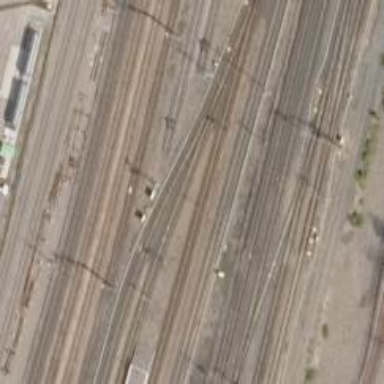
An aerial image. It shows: Balise along the railway.